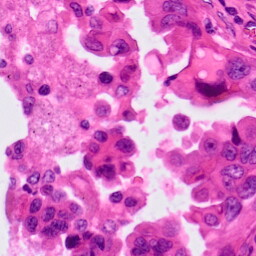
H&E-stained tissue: Lung